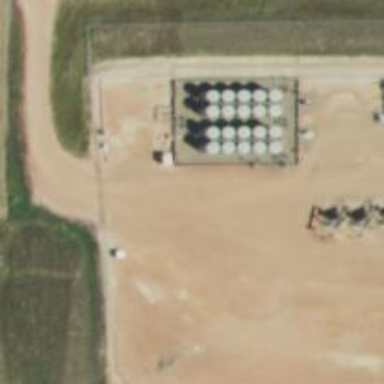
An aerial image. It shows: Storage tank with man-made structure.